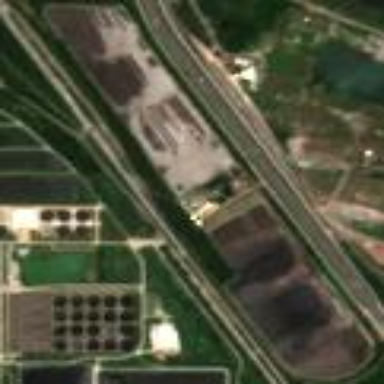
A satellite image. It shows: Wastewater plant.